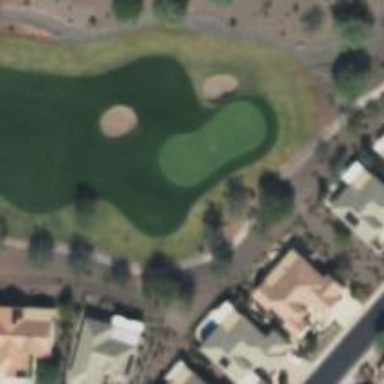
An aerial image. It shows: View of golf hole.